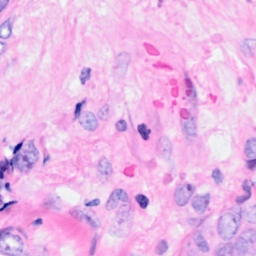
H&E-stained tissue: Breast